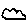
Label: cloud